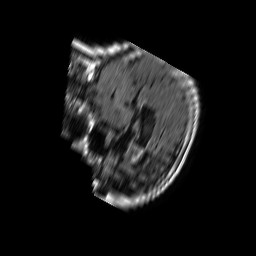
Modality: FLAIR
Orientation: sagittal
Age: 81
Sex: female
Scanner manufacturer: philips
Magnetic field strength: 1.5 T
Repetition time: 6 s
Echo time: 0.12 s